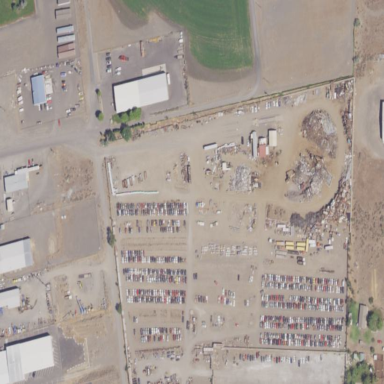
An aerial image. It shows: Scrap yard situated in industrial area.